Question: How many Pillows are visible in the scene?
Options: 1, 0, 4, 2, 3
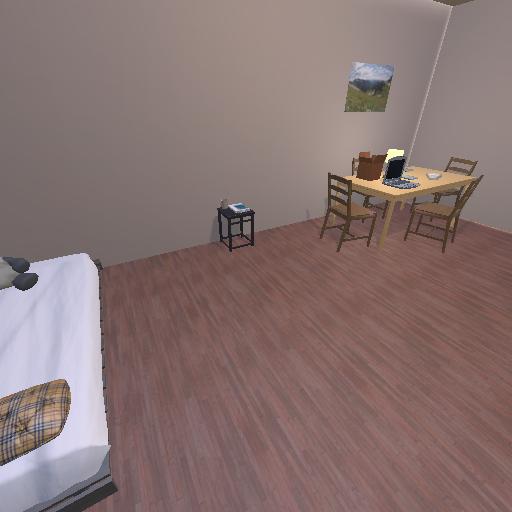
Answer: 1